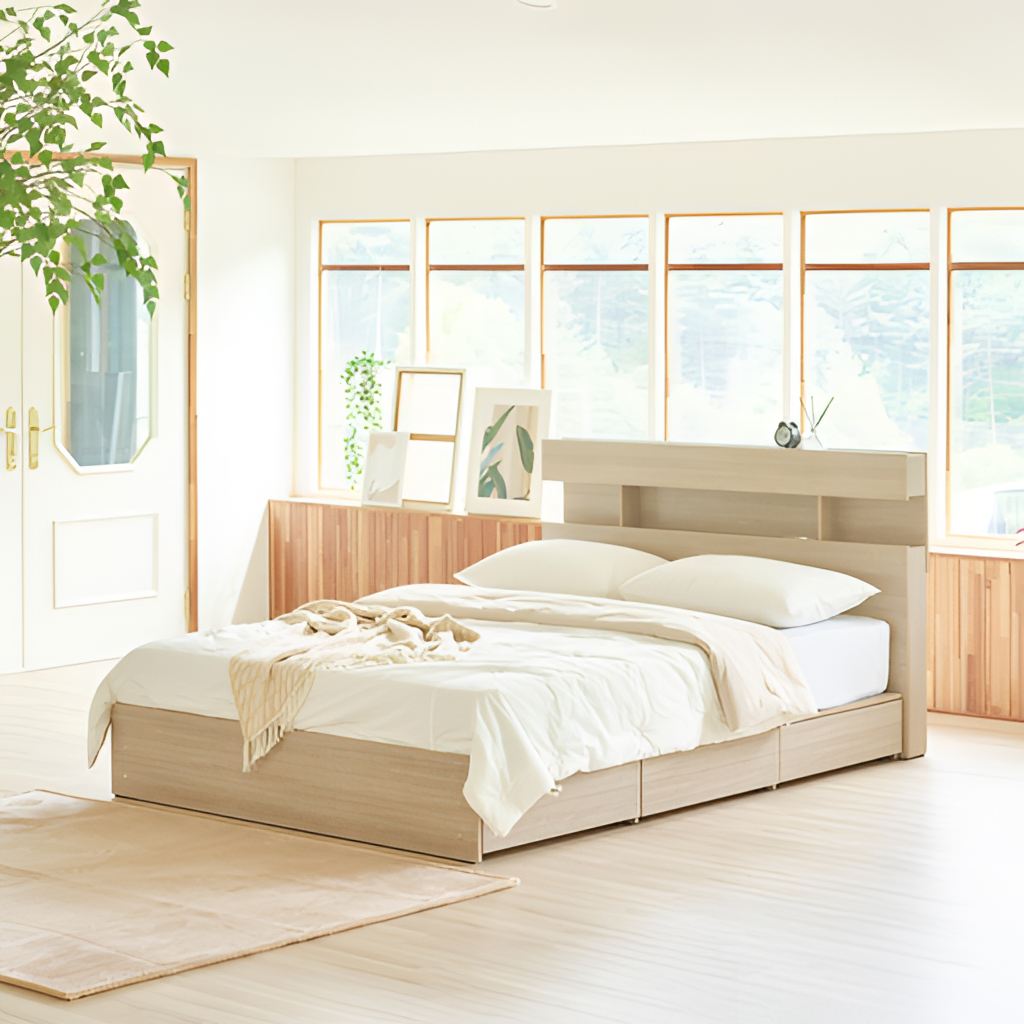
bedroom, wood bed, wood flooring, with plank pattern, white paint wallpaper, with solid pattern, minimalist